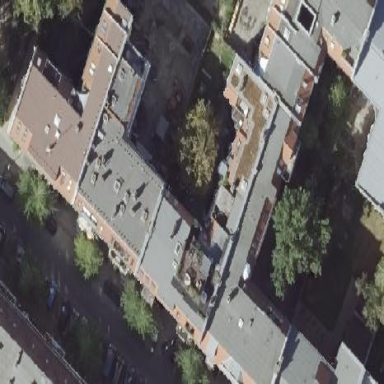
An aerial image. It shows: Residential building with double saltbox roof shape.